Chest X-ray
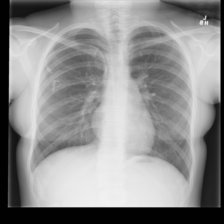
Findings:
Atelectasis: negative
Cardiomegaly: negative
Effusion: negative
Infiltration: negative
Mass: negative
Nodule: negative
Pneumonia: negative
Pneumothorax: positive
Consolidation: negative
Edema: negative
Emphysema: negative
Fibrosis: negative
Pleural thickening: negative
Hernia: negative